Aerial crown-view tile of a tropical tree (Barro Colorado Island, Panama), acquired 20250512:
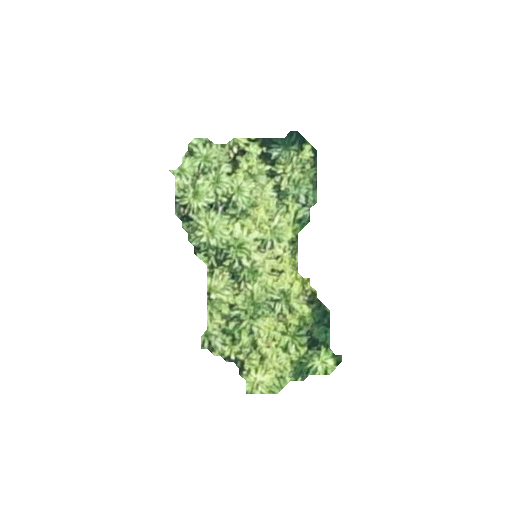
Species: Gustavia superba
GBIF accepted scientific name: Gustavia superba
Crown area: 41.937 m²